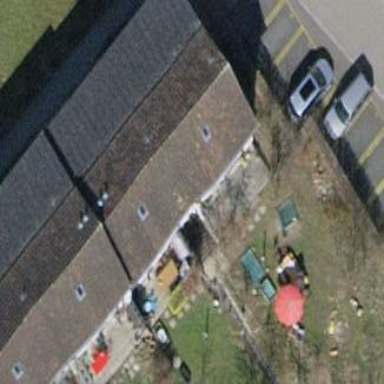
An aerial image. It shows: Building with tiled roof.